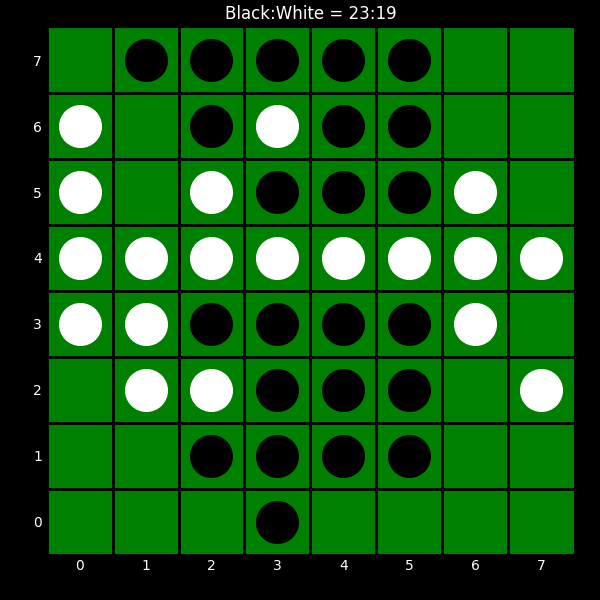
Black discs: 23
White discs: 19